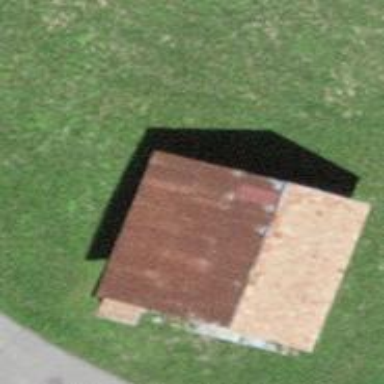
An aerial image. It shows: Barn.